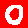
Digit: 0